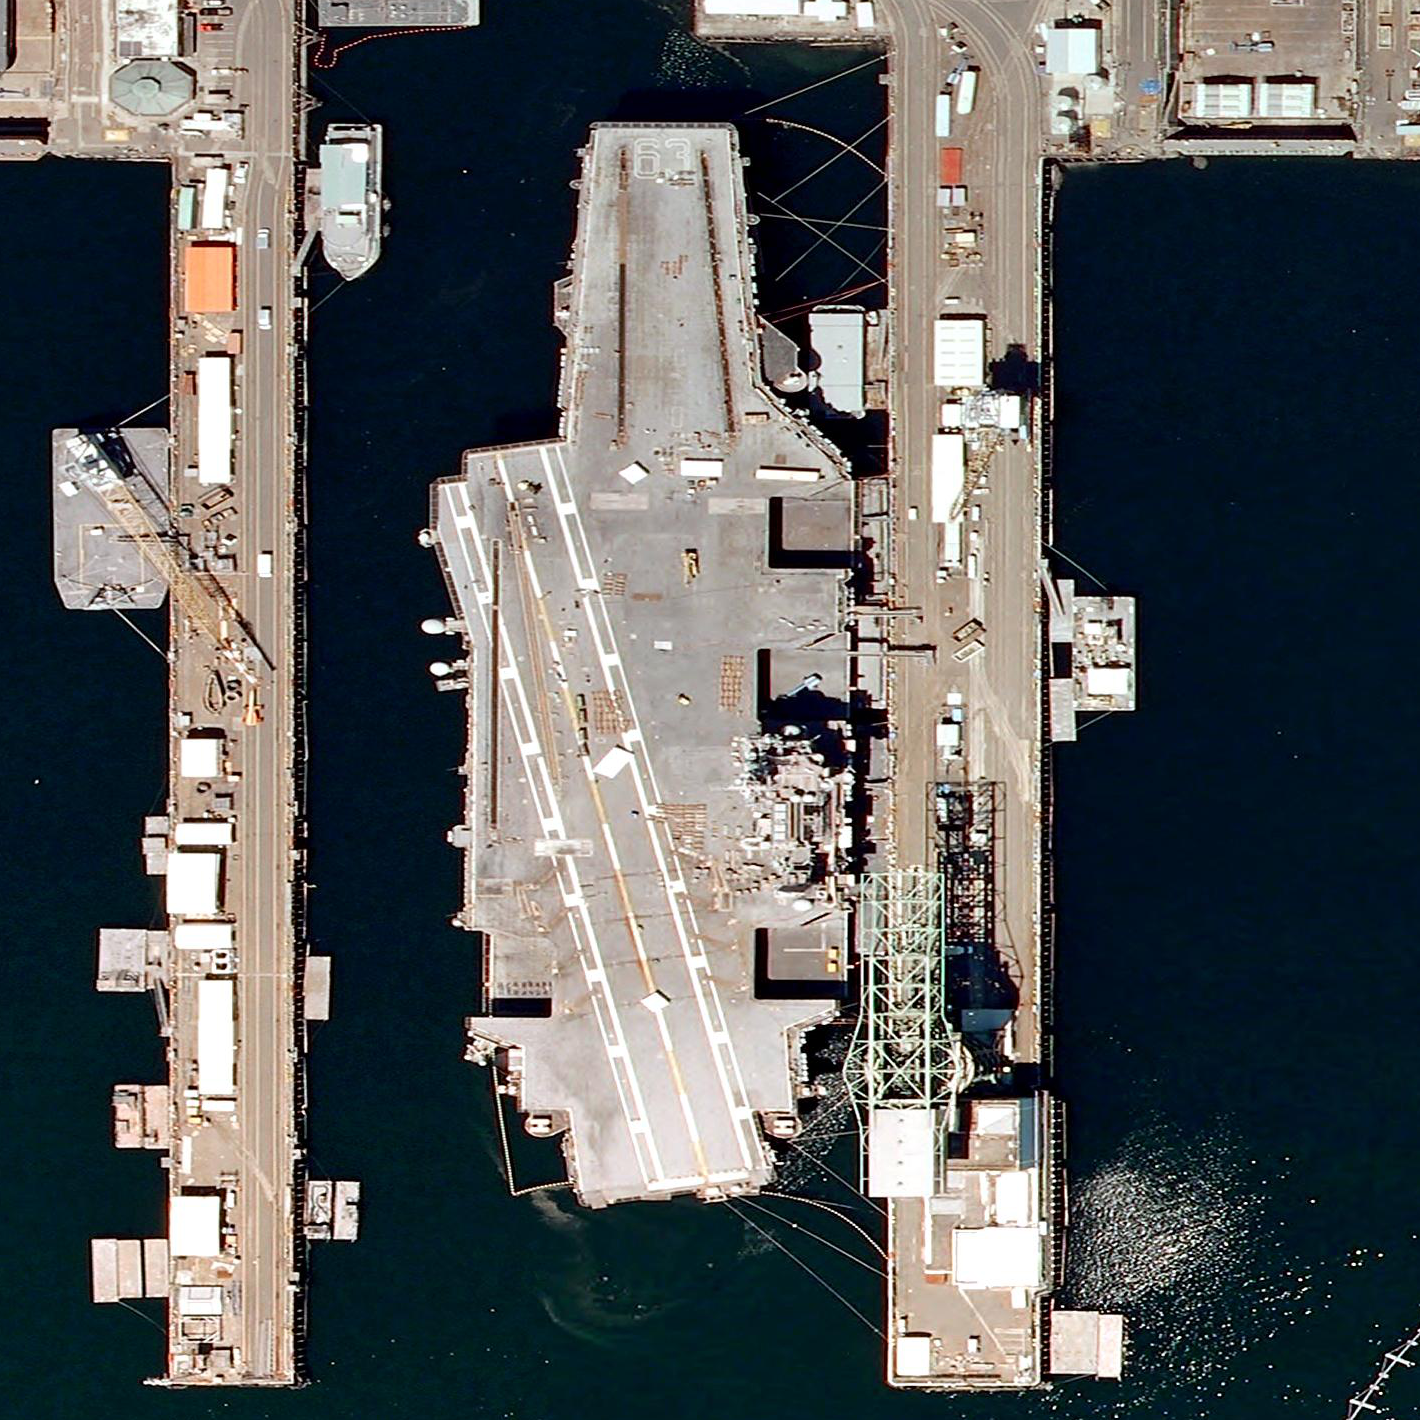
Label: aircraft_carrier